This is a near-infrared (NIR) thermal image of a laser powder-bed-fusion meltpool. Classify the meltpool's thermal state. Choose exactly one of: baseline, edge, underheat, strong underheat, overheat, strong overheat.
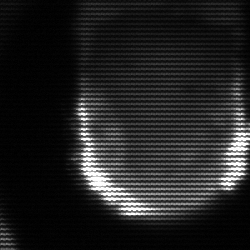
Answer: strong underheat